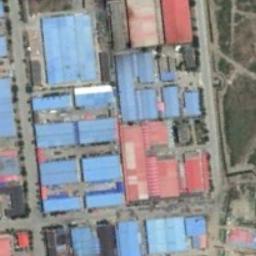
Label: industrial_area